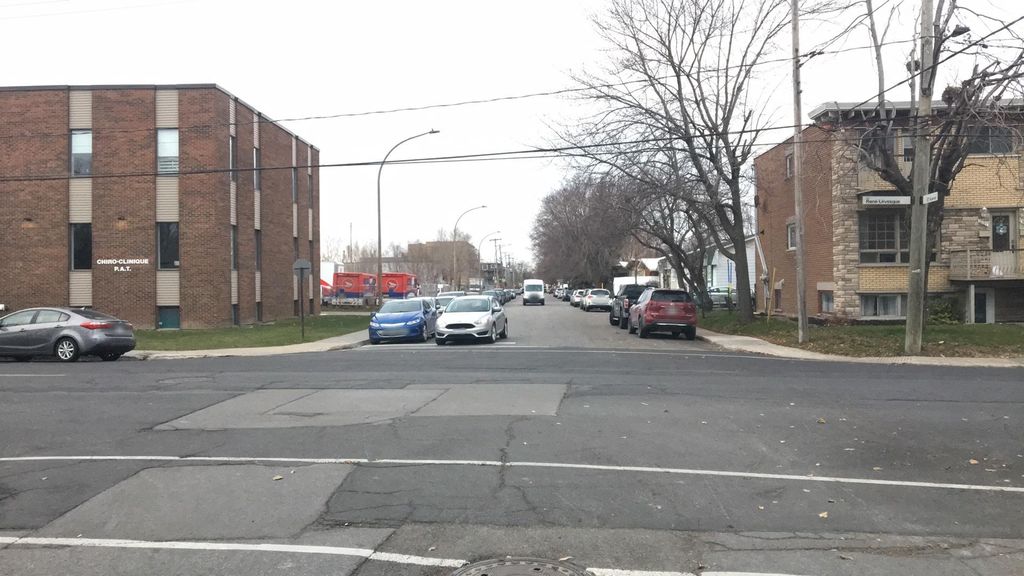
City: montreal